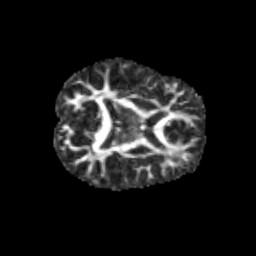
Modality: FA
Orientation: axial
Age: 10
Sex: female
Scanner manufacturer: siemens
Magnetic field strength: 3 T
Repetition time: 3.8 s
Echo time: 0.07 s